Question: Today I received notifications about software updates:
- - - -
All product were successful installed, except for MonoTouch 6. It tried to replace files, execute scripts, but then... shows message "operation failed":

How to determine error reason?
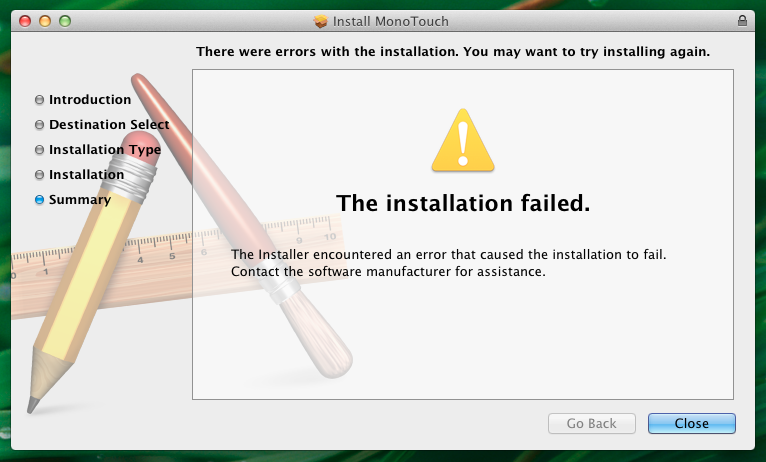
Answer: The dialog explains it:
'''
Contact the software manufacturer.
'''
You can do this by emailing support@xamarin.com